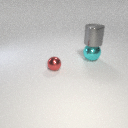
large cyan metal sphere below large gray metal cylinder